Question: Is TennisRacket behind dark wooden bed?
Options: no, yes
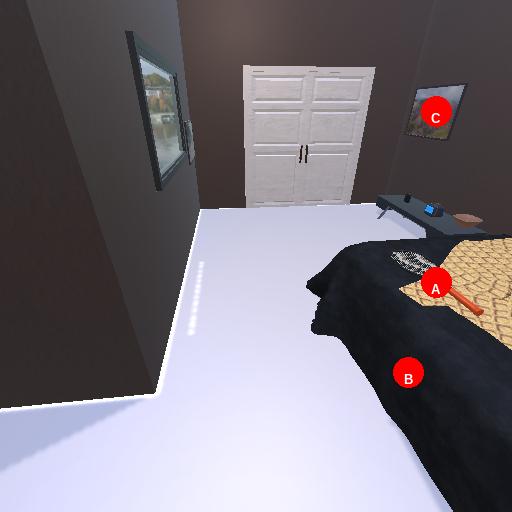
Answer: no